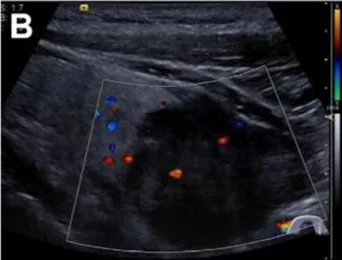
Ultrasonography images of primary squamous cell carcinoma of the thyroid. (B) Color Doppler flow imaging showed a poor blood flow signal inside this nodule.
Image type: radiology (ultrasound)